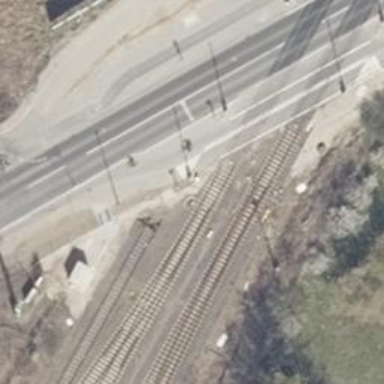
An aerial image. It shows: Railway crossing with full barrier.